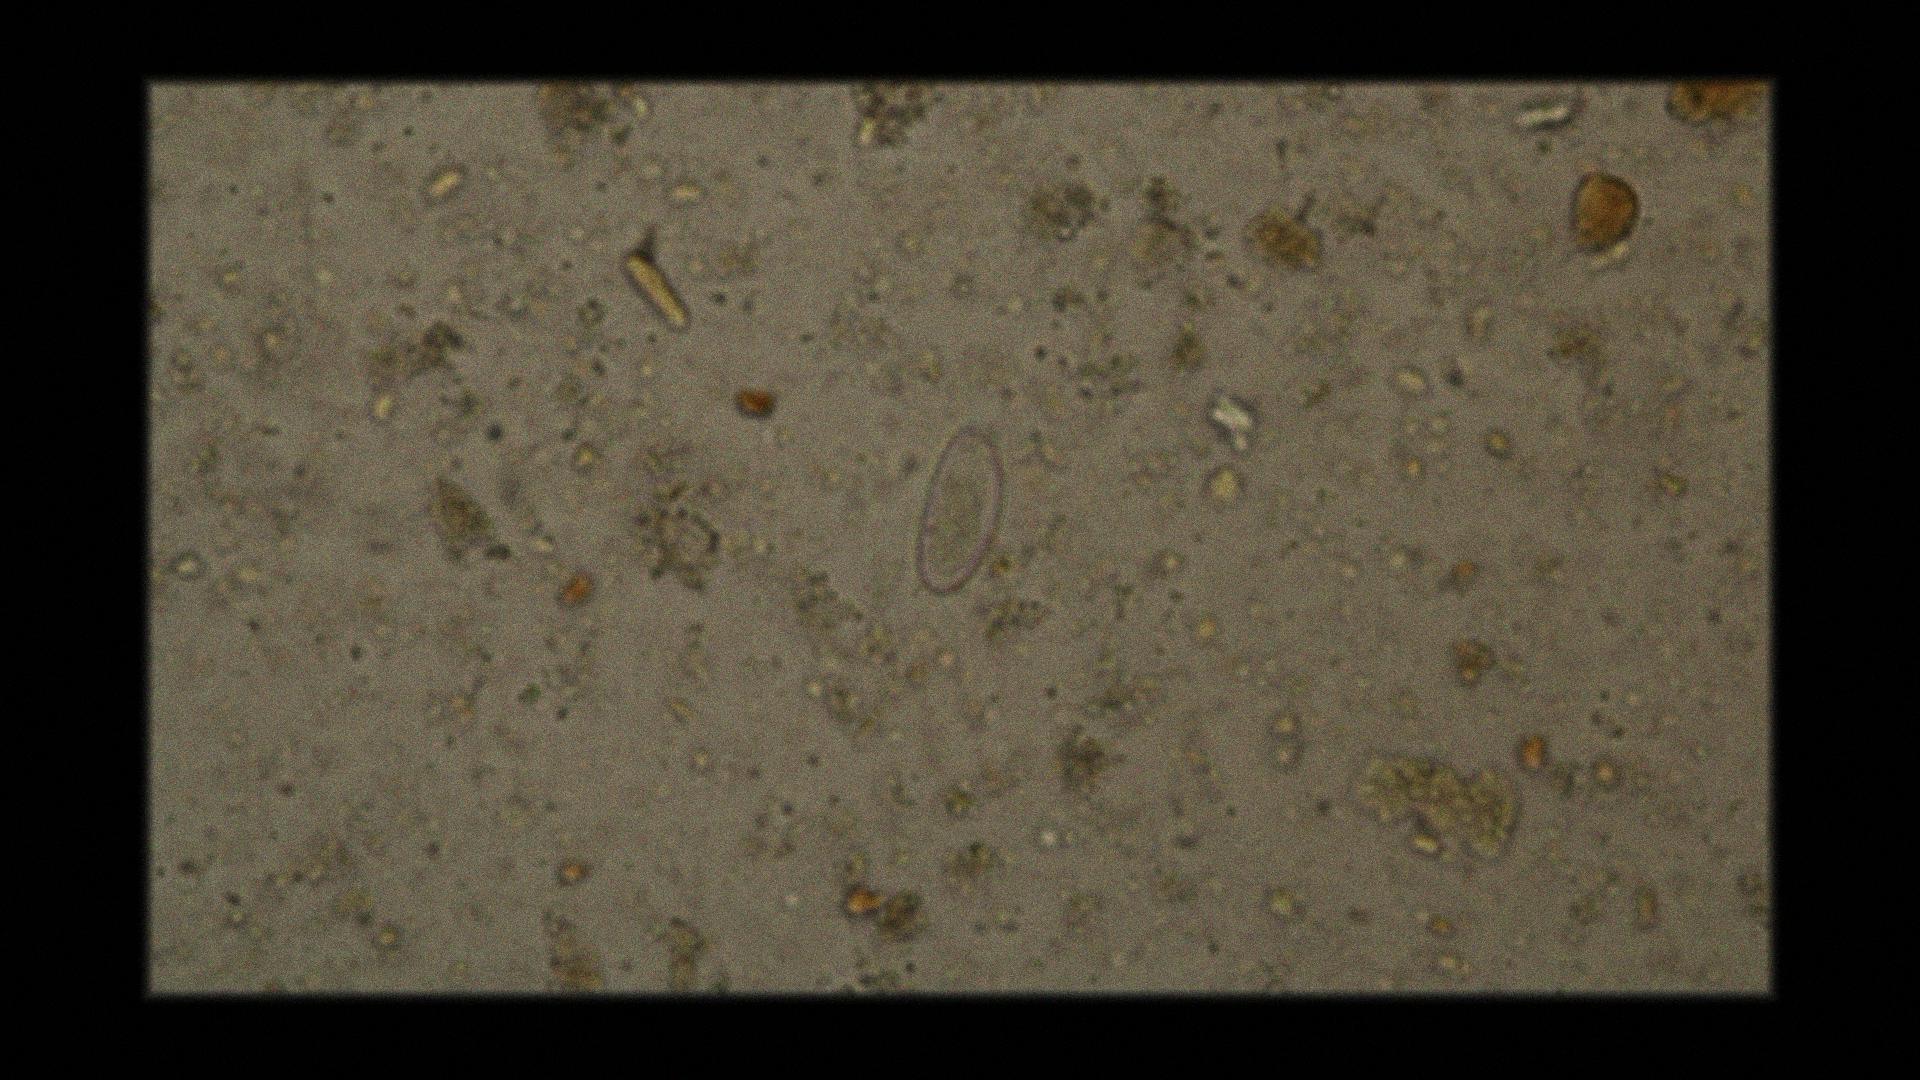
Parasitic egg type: Enterobius vermicularis